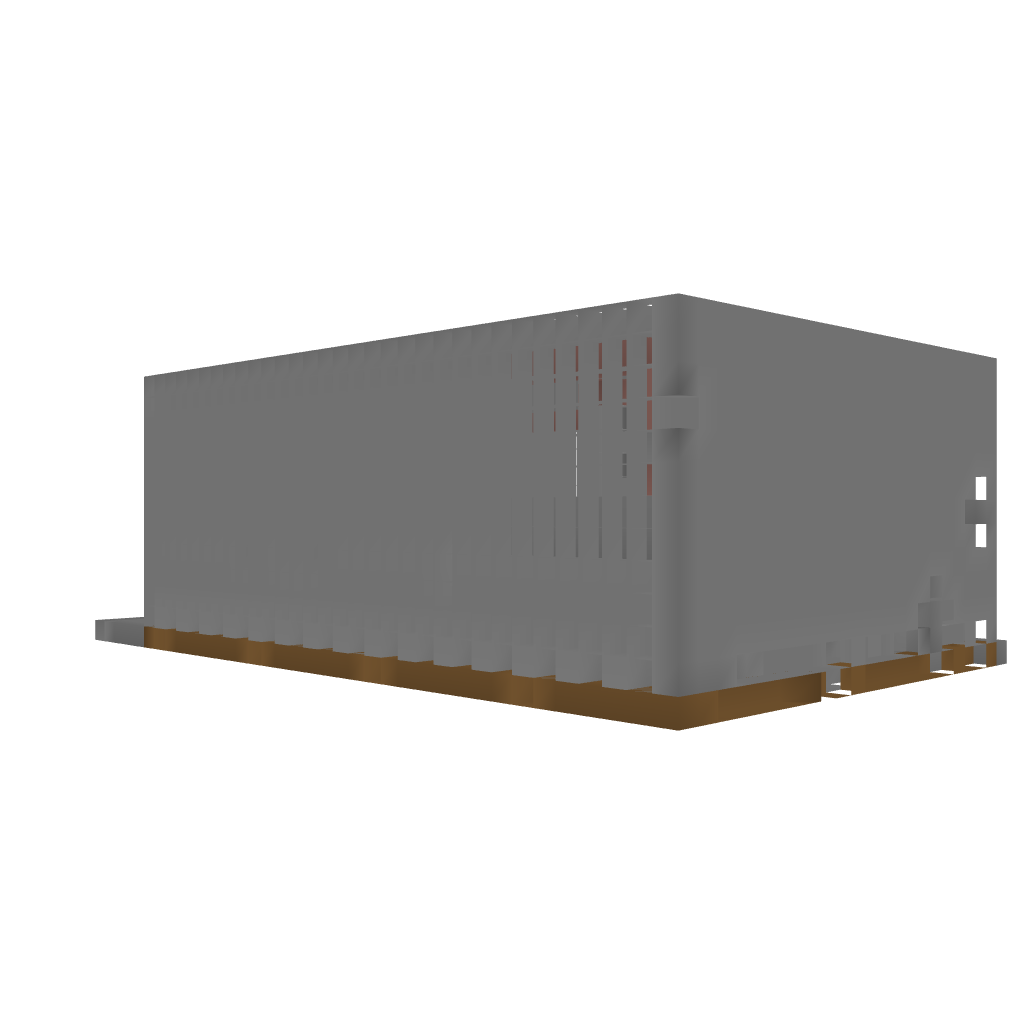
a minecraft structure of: Shop For Servers bad low quality